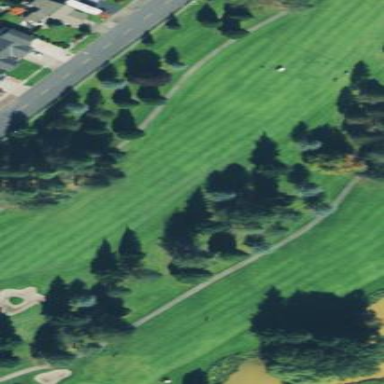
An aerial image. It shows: Grassy area designated as golf fairway.